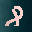
Label: 8